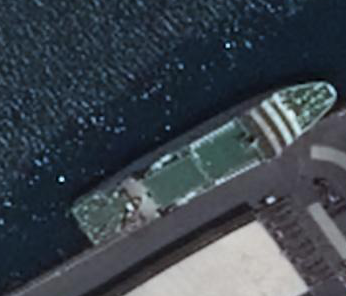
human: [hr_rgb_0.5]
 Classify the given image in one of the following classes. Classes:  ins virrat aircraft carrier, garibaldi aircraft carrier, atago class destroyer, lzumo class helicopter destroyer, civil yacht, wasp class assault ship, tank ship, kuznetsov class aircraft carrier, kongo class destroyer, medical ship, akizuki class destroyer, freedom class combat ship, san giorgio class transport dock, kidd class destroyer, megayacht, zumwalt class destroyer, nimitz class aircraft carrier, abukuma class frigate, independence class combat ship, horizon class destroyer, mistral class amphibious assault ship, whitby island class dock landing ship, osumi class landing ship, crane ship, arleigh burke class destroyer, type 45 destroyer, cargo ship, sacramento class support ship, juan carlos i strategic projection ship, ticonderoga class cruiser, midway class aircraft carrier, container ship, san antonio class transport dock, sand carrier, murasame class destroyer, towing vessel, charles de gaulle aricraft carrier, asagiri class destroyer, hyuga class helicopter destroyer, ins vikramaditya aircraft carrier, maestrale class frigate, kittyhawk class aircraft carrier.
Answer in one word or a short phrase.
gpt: Megayacht